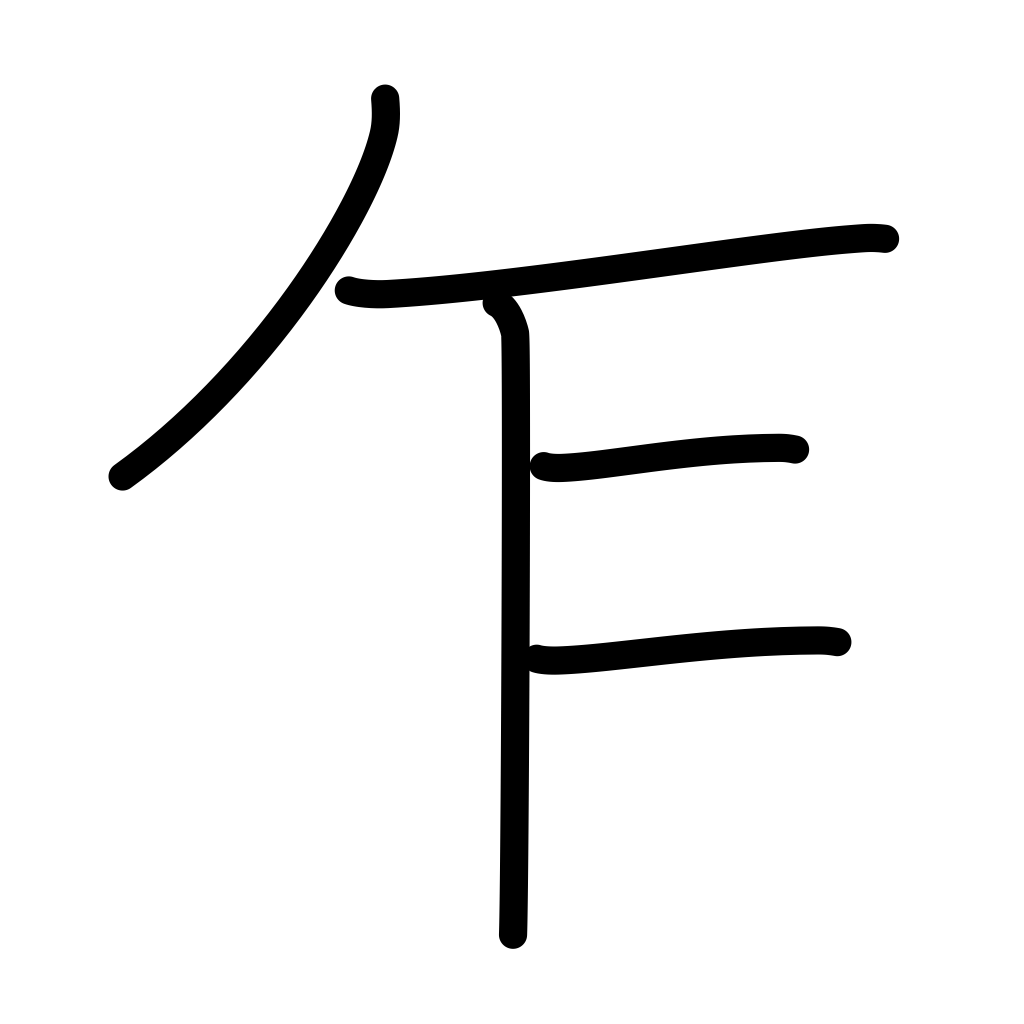
Meaning: though, notwithstanding, while, during, both, all